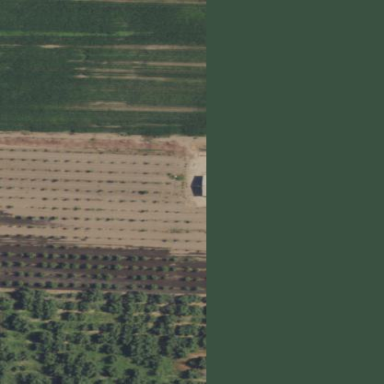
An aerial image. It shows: Orchard.